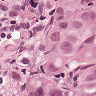
Metastatic tissue present: yes